Question: I was wondering how you adjust the size (particularly height) of the window decoration on a QMainWindow. I want behaviour similar to the QtDesigner, Xcode and Skype. I tried adding a QToolBar with the following code:
'''
QMainWindow *mainWindow = new QMainWindow();
QToolBar *bar = new QToolBar();
bar->setFixedHeight(100);
bar->setFloatable(false);
bar->setMovable(false);
mainWindow->addToolBar(bar);
mainWindow->show();
'''
Compared to what I want it is still a long way off - :

On the left you can see what I want and on the right you can see what I currently have.
Is this possible in Qt? If yes, how would this effect be accomplished?
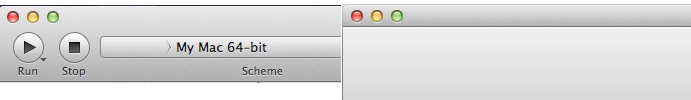
Answer: The solution was simple. All I had to do is call:
'mainWindow->setUnifiedTitleAndToolBarOnMac(true);'
Problem solved!
---
Edit, 2013-08-19:
It appears that as of Qt5, you need to pull this <URL> and build the library - then link it to your project. In order to set the unified title and toolbar, see the provided examples in the repository.